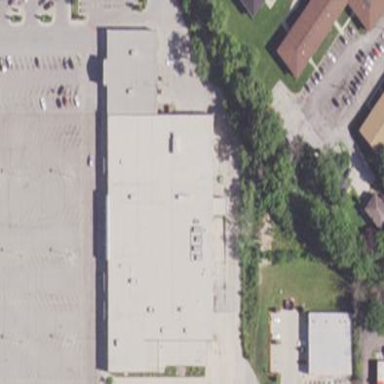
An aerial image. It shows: Retail building.